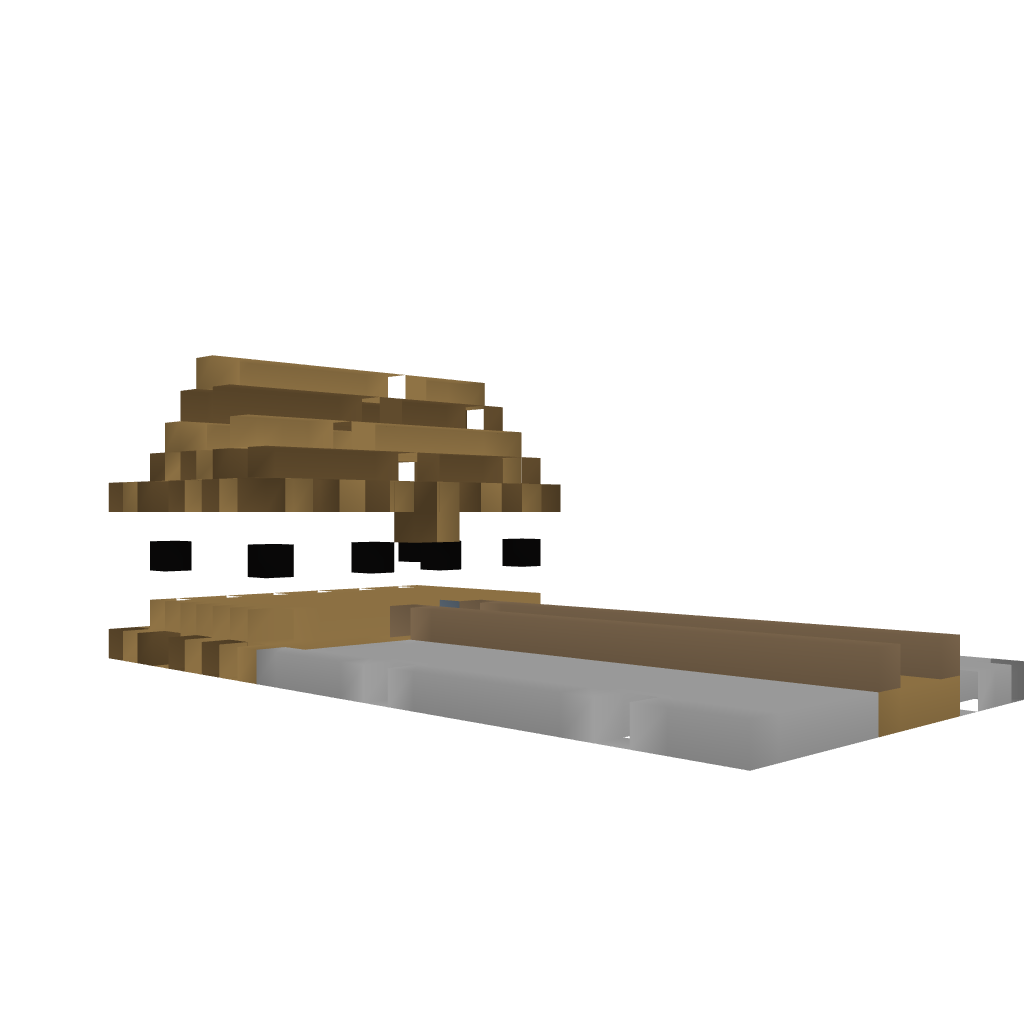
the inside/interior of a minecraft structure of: Lakeside House